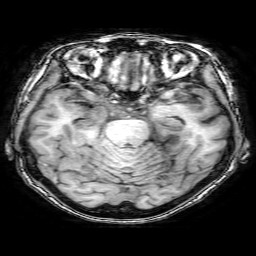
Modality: T1w
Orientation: coronal
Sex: female
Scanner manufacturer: philips
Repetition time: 0.008245 s
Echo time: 0.00379 s